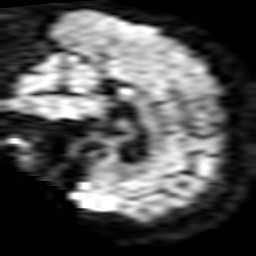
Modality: TRACE
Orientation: sagittal
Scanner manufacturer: philips
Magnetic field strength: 1.5 T
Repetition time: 3.154 s
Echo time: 0.06396 s